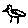
Label: bird